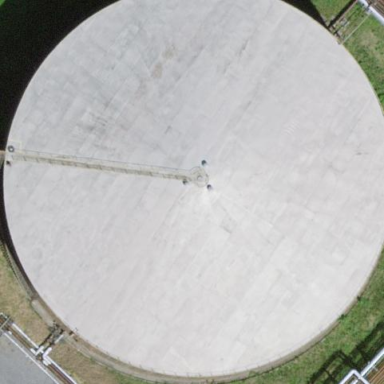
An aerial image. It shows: Storage tank which is man-made and housed in building.